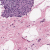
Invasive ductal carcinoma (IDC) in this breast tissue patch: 0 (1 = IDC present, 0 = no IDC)